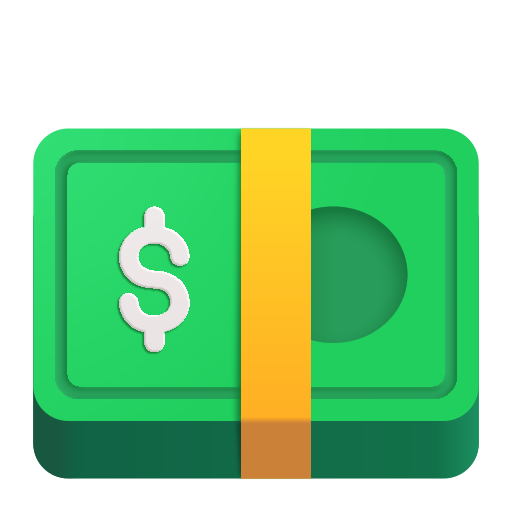
dollar banknote color